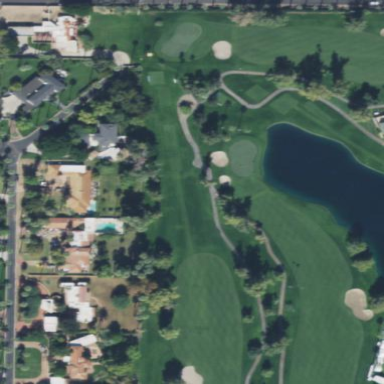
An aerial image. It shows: Golf fairway in the image.